Question: I copied some code from the Internet which is similar to the one found on the <URL>:
'''
final Rectangle rectPath = new Rectangle (0, 0, 40, 40);
rectPath.setArcHeight(10);
rectPath.setArcWidth(10);
rectPath.setFill(Color.ORANGE);
Path path = new Path();
path.getElements().add(new MoveTo(20,20));
path.getElements().add(new CubicCurveTo(380, 0, 380, 120, 200, 120));
path.getElements().add(new CubicCurveTo(0, 120, 0, 240, 380, 240));
PathTransition pathTransition = new PathTransition();
pathTransition.setDuration(Duration.millis(4000));
pathTransition.setPath(path);
pathTransition.setNode(rectPath);
pathTransition.setOrientation(PathTransition.OrientationType.ORTHOGONAL_TO_TANGENT);
pathTransition.setCycleCount(Timeline.INDEFINITE);
pathTransition.setAutoReverse(true);
pathTransition.play();
// add the path to a pane:
myPane.getChildren().add(path);
'''
Now what I get is just the path but no floating rectangle:

What do I have to do to make the visualization acutally play?
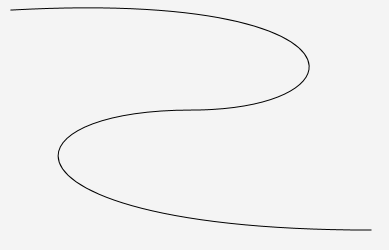
Answer: You need to add your rectangle ('rectPath') to your scene, or you will not see it:
'''
myPane.getChildren().add(path, rectPath);
'''